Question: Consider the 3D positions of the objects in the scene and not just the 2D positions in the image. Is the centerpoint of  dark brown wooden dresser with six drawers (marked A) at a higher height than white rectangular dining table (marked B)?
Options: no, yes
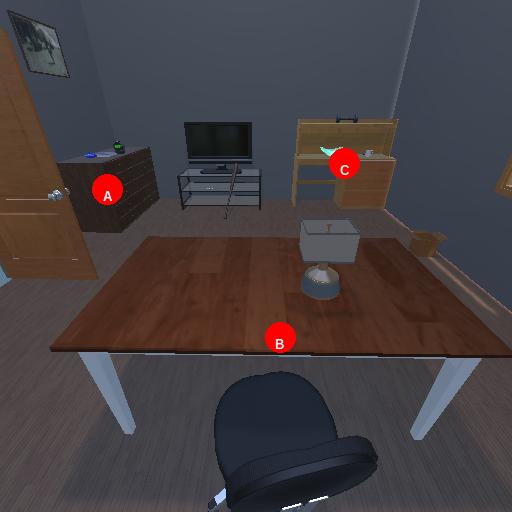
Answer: no